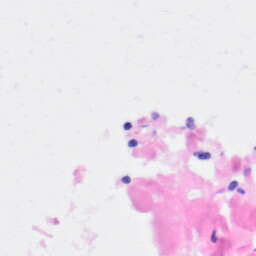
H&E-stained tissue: Kidney